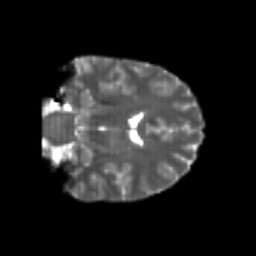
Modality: T2w
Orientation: coronal
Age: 26
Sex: male
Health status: healthy
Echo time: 0.074 s